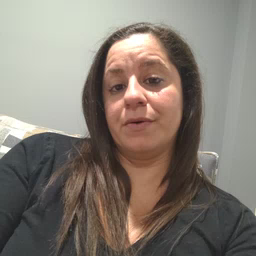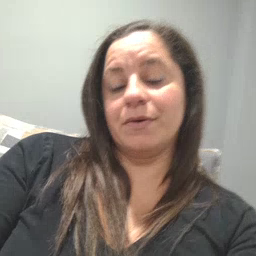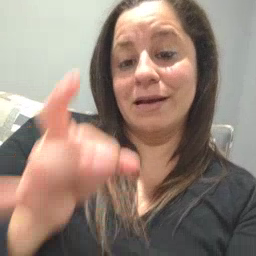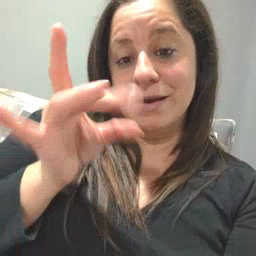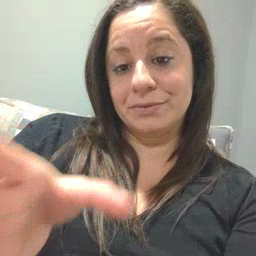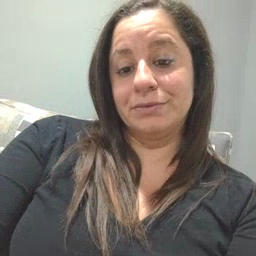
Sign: hate